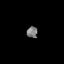
Tissue: lung
Cell type: Endothelial cells
Senescence score: 0.1968
Nuclear area (px): 128
Mean DAPI intensity: 115.039